Question: i want to draw this arc in a panel that the preferedSize is set to (200,50):

i found it hard to understand what does the parameters in 'drawArc()'. how to draw this one?
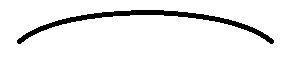
Answer: To understand the arguements read the javadoc: <URL>